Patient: sex F, age 26
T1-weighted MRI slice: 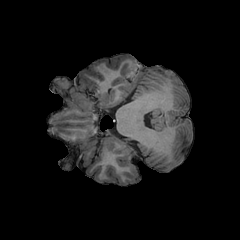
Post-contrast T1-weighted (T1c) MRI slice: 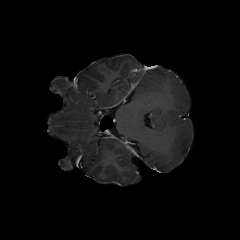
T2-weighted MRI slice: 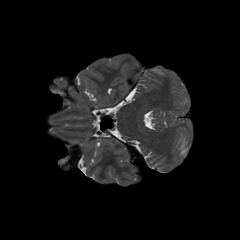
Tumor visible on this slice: no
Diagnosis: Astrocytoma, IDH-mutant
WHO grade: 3